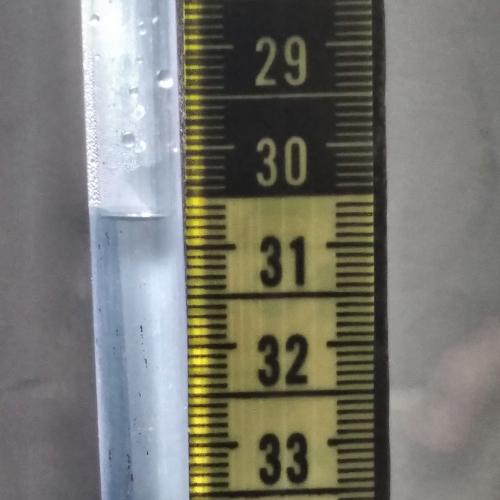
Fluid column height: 30.7 cm